Question: I am learning about arrays and structs, and putting together a shopping cart as a project. I am currently creating a recently viewed products module for the cart. When a user views a product i collect the product id into an array,

What is the best way to use this info to query my database, my query would be
'''
<cfquery name="getRecent" datasource="#application.dsn#">
SELECT uid_product,txt_product_name
FROM tbl_products
</cfquery>
'''
I thought of outputting the array as a list and using the IN operator, but not sure if that is the right way of doing it, seems a bit cumbersome? Can I use a query of queries using the array data? If so any pointers?
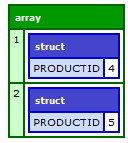
Answer: If you just maintain a list of productIDs then you don't need to use arrays or structs, you can just store them as a simple list and query them as follows:
'''
<cfset recentProducts = "4,5" />
<cfquery name="getRecent" datasource="#application.dsn#">
SELECT uid_product,txt_product_name
FROM tbl_products
where productID IN (<cfqueryparam cfsqltype="cf_sql_integer" value="#recentProducts#" list="true" />)
</cfquery>
'''